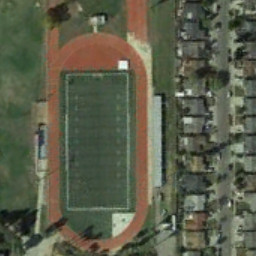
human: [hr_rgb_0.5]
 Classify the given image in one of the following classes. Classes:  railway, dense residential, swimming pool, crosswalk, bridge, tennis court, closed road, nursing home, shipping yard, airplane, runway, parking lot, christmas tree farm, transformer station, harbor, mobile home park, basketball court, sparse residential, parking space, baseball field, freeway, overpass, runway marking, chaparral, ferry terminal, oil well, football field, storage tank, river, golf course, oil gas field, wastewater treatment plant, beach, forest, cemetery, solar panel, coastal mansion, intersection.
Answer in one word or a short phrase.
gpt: football field